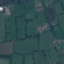
Land use / land cover class: Pasture